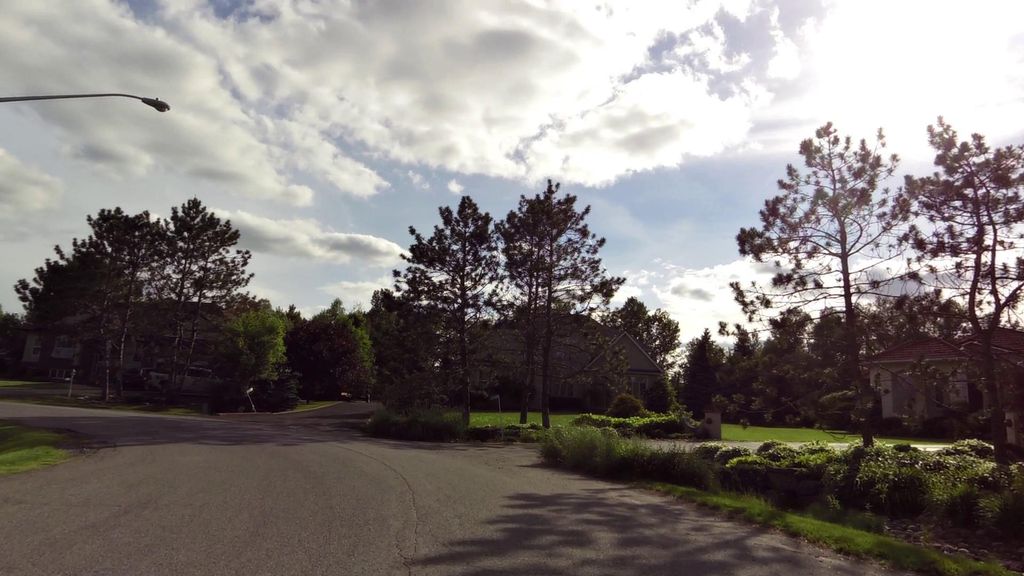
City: ottawa-gatineau